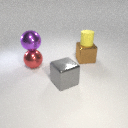
large purple metal sphere to the left of small yellow rubber cylinder